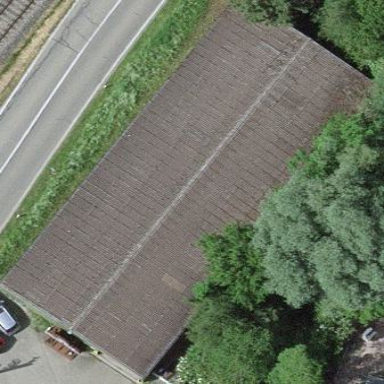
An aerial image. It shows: Warehouse.